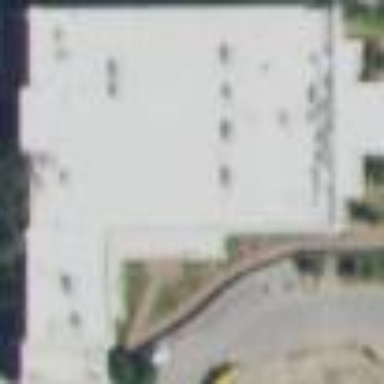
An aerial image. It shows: Office building.